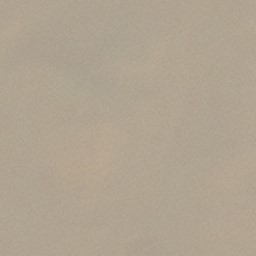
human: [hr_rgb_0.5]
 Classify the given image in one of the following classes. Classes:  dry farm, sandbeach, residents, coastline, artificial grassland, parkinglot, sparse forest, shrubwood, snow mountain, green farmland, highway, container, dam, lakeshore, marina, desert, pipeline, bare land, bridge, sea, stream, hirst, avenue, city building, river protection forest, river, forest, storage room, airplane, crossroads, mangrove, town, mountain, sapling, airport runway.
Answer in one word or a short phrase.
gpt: desert